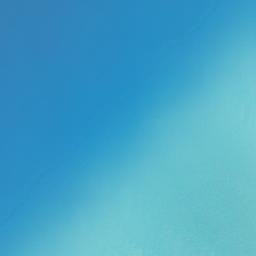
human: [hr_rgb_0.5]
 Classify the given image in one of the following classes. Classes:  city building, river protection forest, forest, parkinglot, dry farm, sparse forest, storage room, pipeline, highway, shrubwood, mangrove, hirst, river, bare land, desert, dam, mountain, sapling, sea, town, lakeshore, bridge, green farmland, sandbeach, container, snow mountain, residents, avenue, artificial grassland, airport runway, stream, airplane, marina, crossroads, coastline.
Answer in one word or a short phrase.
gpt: sea